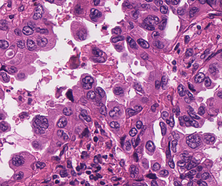
Tumor epithelial tissue: yes
Tumor-associated stroma tissue: yes
Normal tissue: no